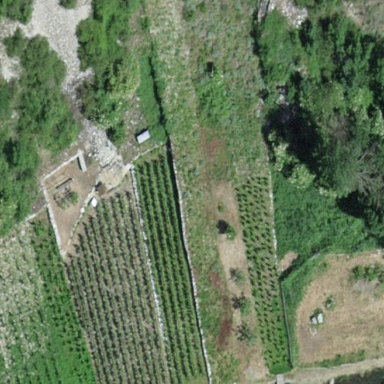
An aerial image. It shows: Vineyard with grape crops.